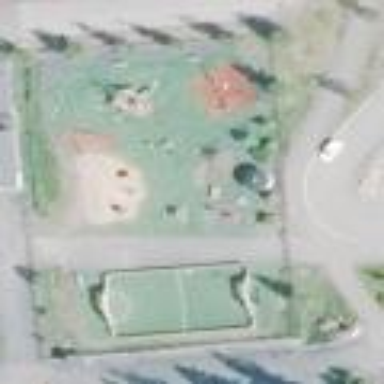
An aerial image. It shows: Playground with grass paver surface.